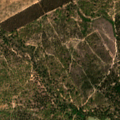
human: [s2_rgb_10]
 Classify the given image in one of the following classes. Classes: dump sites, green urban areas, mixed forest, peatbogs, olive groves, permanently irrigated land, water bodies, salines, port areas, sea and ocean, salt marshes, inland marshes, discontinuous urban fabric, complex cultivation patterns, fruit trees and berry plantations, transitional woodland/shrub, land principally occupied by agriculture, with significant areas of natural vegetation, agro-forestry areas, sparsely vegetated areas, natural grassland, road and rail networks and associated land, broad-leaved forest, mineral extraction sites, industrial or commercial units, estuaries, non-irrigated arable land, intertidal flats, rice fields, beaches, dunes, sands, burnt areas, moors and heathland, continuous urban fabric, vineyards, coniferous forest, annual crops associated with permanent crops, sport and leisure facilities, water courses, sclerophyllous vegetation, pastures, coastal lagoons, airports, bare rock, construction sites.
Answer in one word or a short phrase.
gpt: broad-leaved forest, coniferous forest, mixed forest, transitional woodland/shrub